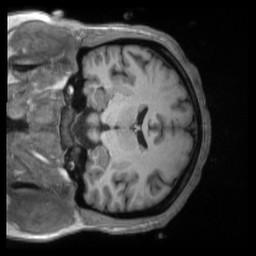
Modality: T1w
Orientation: coronal
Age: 31
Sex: female
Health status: ill
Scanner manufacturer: siemens
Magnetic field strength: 3 T
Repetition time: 2.2 s
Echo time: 0.00157 s